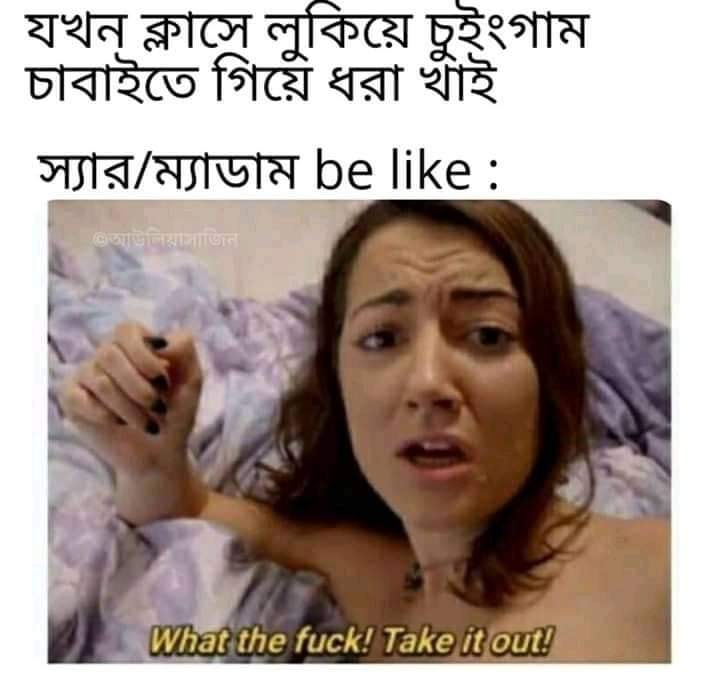
Caption: যখন ক্লাসে লুকিয়ে চুইংগাম চাবাইতে গিয়ে ধরা খাই    স্যার/ম্যাডাম  be like:   What the fuck !  Take it out !
Label: hate